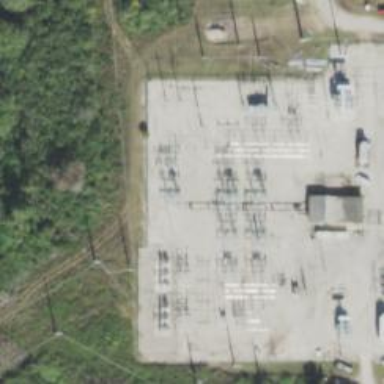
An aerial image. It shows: Switch used for power control.